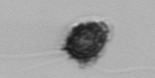
Label: Syracosphaera_pulchra